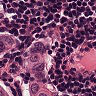
Metastatic tissue present: yes